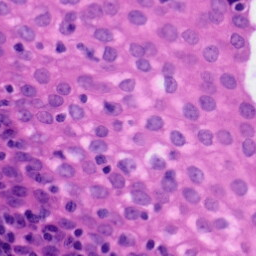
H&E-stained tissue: Tonsil